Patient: sex M, age 29
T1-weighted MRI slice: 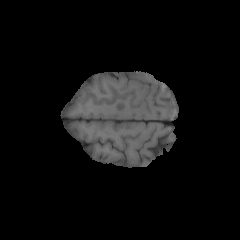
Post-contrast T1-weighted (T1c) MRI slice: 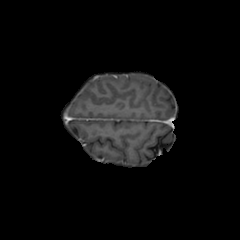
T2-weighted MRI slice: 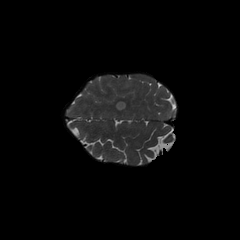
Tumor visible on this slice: yes
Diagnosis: Glioblastoma, IDH-wildtype
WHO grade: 4